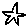
Label: star